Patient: sex M, age 71
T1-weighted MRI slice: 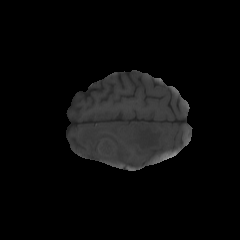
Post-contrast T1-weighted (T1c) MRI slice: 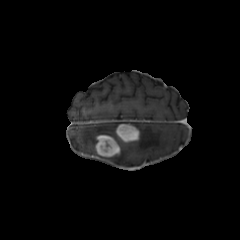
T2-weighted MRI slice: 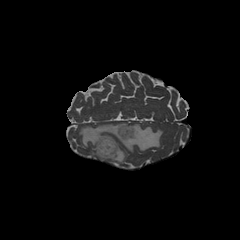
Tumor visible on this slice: yes
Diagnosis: Glioblastoma, IDH-wildtype
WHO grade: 4